Aerial crown-view tile of a tropical tree (Barro Colorado Island, Panama), acquired 20250512:
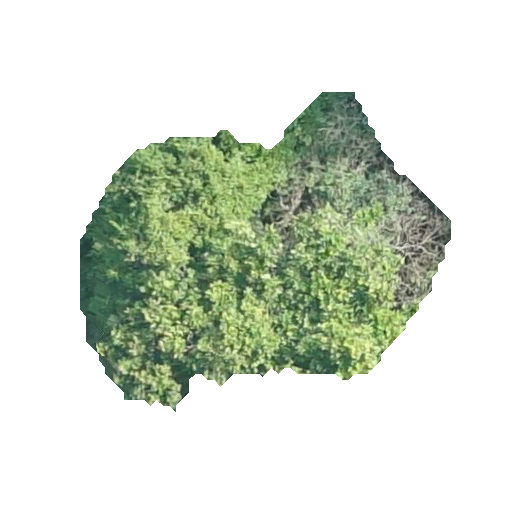
Species: Anacardium excelsum
GBIF accepted scientific name: Anacardium excelsum
Crown area: 115.761 m²